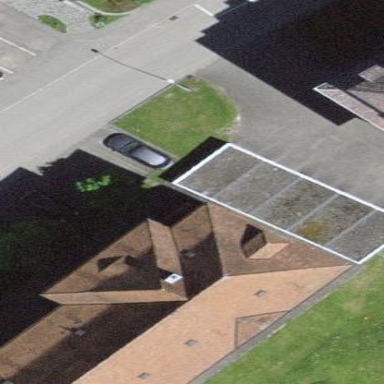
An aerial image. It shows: Group of garages.